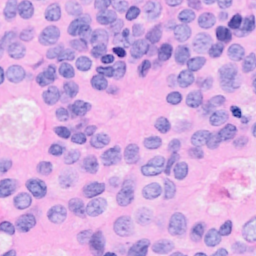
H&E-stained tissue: Breast